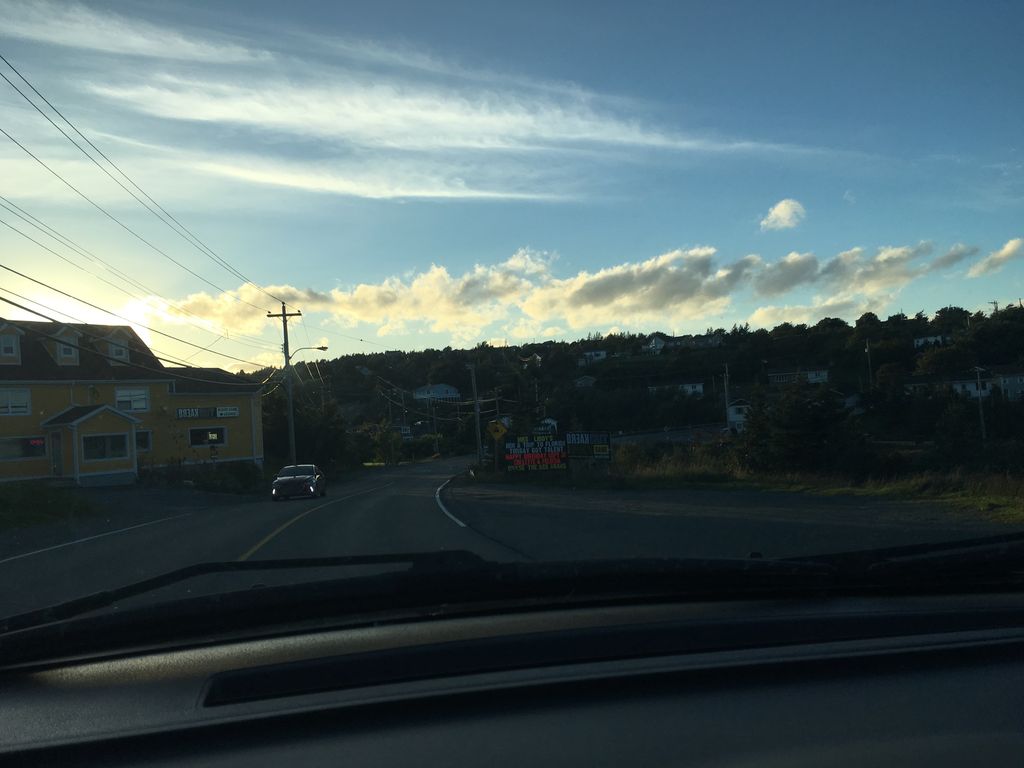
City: st_johns